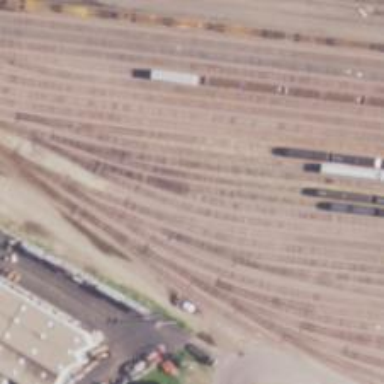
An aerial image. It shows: Railway yard in service.